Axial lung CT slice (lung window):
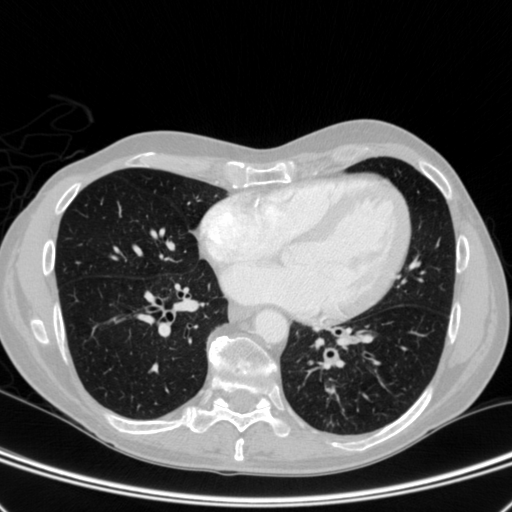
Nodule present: no